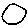
Label: circle